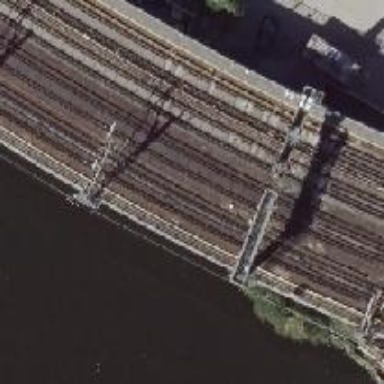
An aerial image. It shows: Viaduct bridge carrying electrified rail line with contact line. The rail line is ballastless.